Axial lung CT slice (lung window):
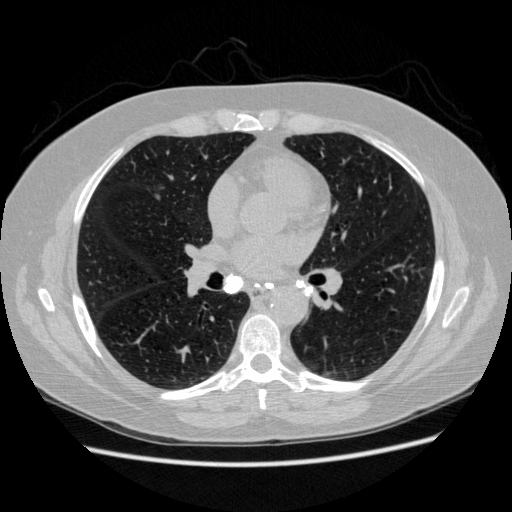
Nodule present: yes
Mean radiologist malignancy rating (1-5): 2.5